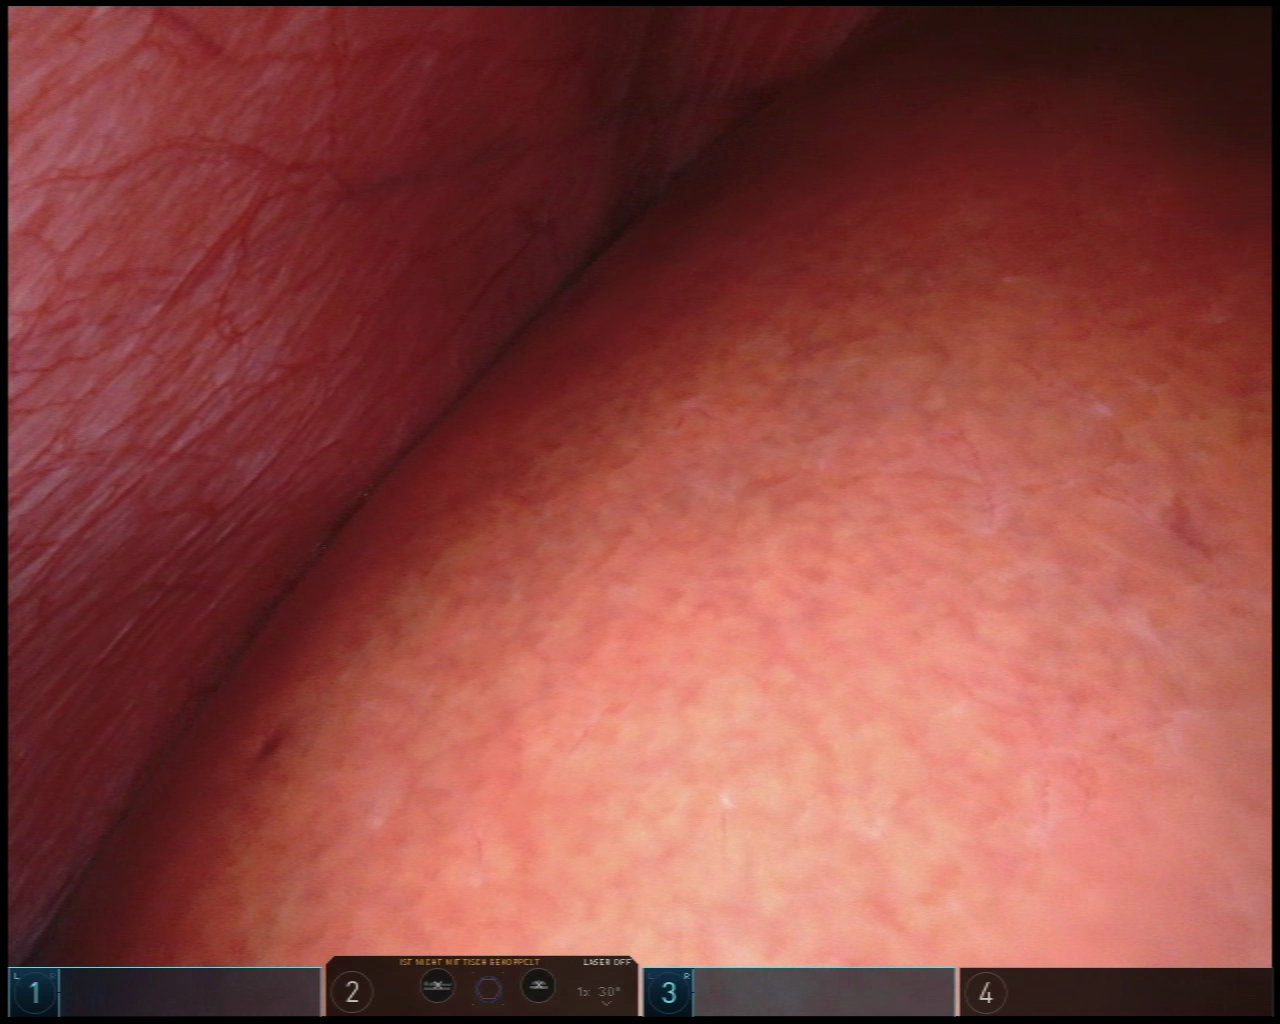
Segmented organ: liver
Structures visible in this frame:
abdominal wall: yes
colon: no
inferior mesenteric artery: no
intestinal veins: no
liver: yes
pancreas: no
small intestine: no
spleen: no
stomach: no
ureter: no
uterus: no
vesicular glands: no